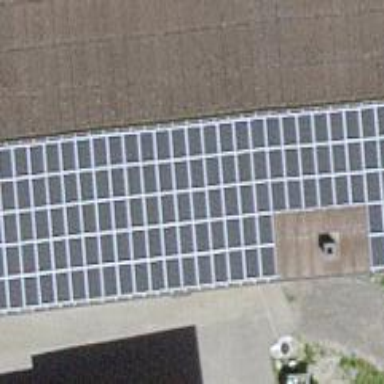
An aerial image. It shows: Solar photovoltaic panel generator.